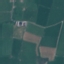
Label: Pasture